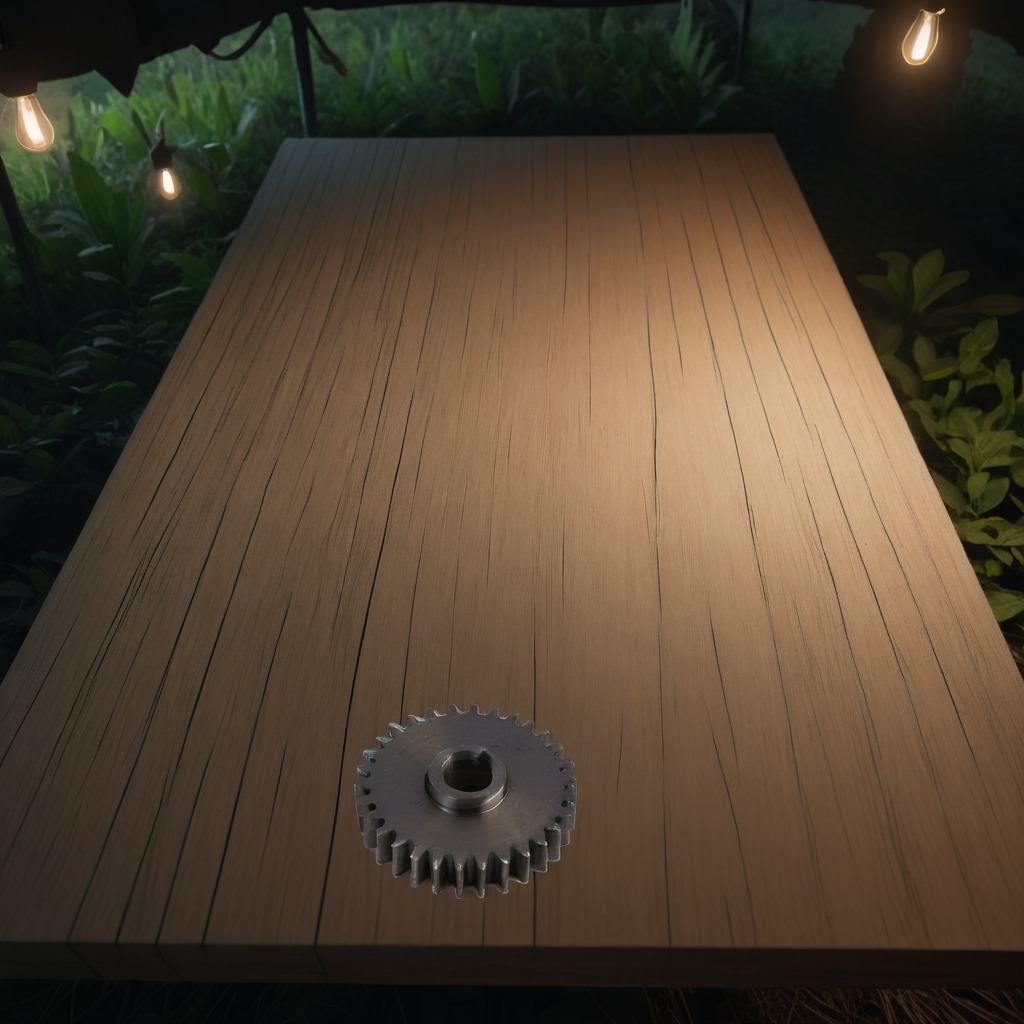
A steel gear with teeth is lying on the wooden table.